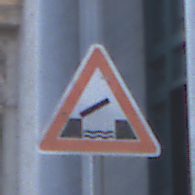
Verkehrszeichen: BeweglicheBruecke
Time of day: SunriseSunset
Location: Outdoor (Urban)
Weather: Clear
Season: NotSpecified
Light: Natural